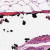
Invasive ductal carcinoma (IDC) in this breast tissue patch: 0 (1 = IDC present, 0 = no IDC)